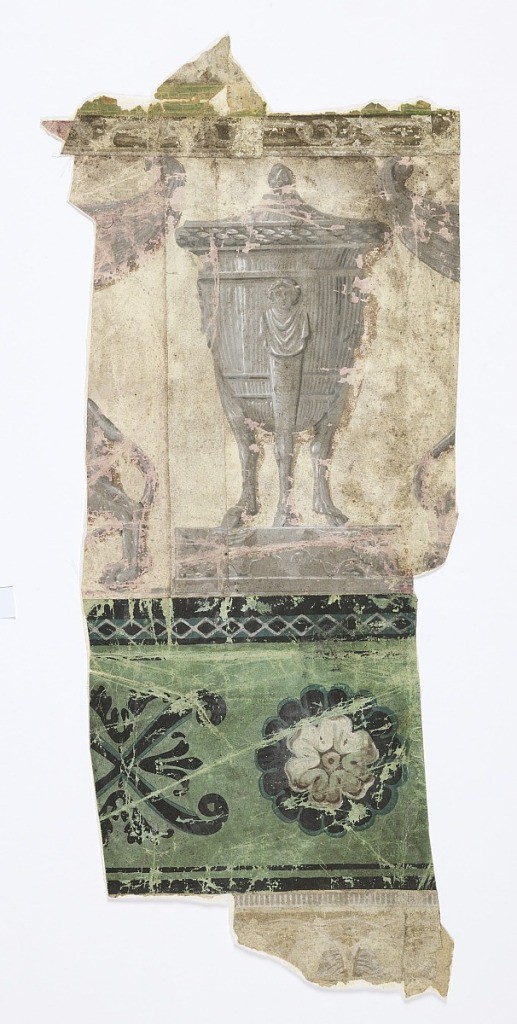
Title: Border
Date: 1805–10
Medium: Block-printed on handmade paper
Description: Upper part of border shows large vase or urn in grisaille. At right and left may be seen portions of the tails and wings of addorsed griffins. The ground color on the upper portion has a pink or mauve coloring under losses of printed colors. Portion of green band with rosette at bottom.